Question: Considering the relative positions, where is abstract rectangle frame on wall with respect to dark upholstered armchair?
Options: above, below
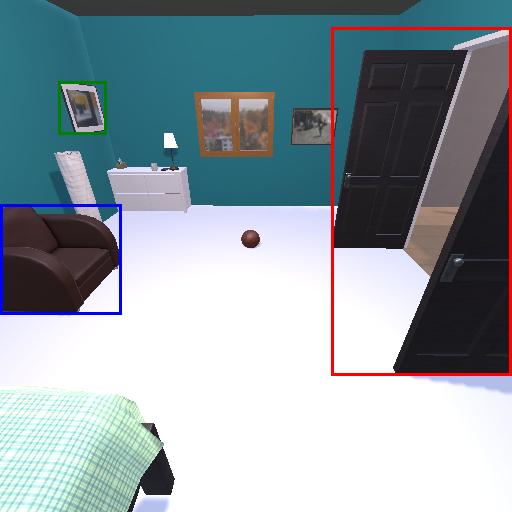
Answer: above